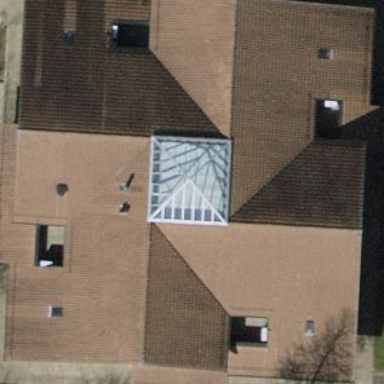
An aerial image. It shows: Kindergarten building.